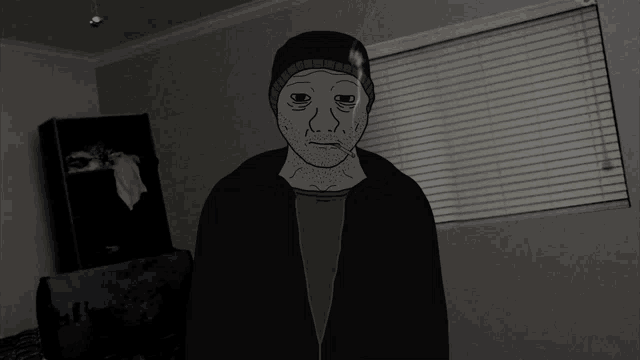
Label: 5_Wojak_with_Background